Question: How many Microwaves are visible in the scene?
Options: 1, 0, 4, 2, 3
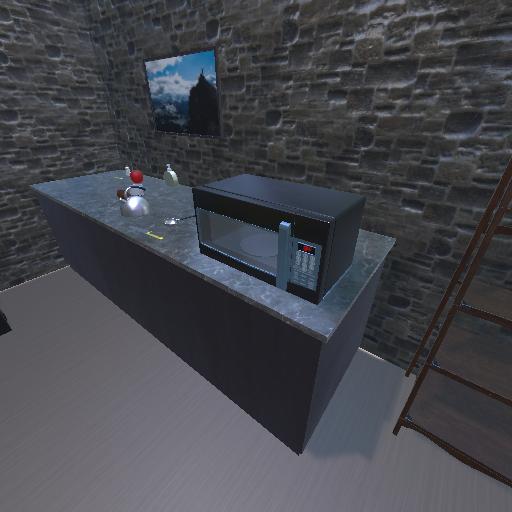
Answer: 1